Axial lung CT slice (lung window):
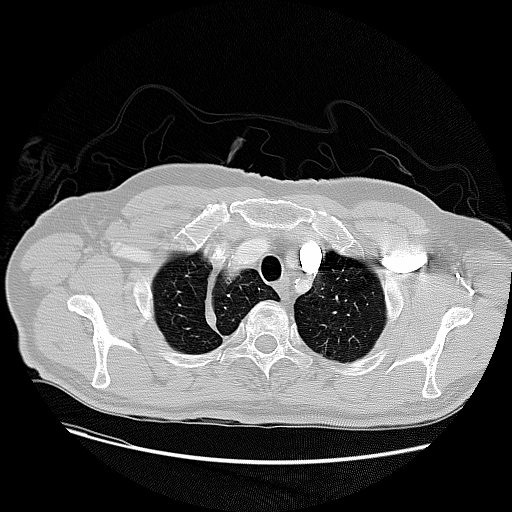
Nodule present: no